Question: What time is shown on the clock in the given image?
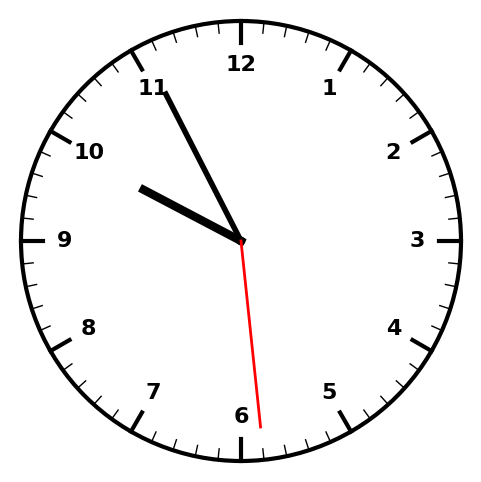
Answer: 09:55:29